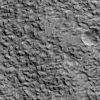
Atmospheric dust classification: not_dusty